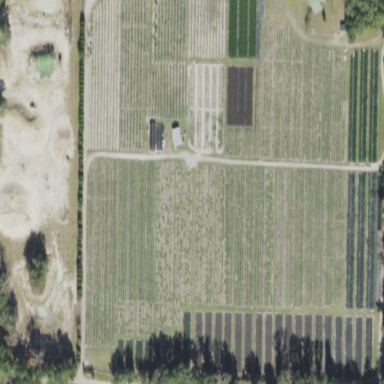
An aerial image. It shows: Plant nursery cultivating trees.